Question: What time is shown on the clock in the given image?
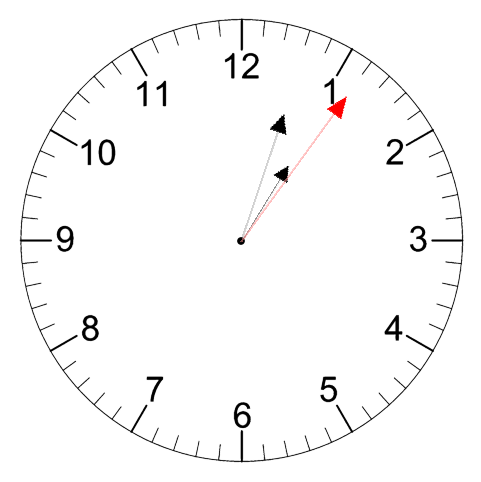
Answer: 01:03:06